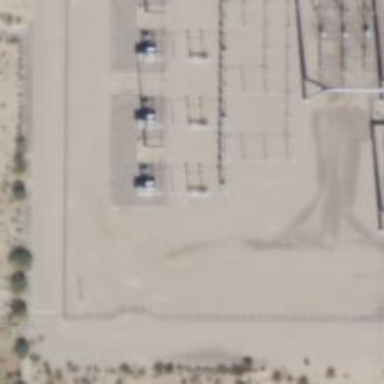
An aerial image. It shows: Switch for power supply.